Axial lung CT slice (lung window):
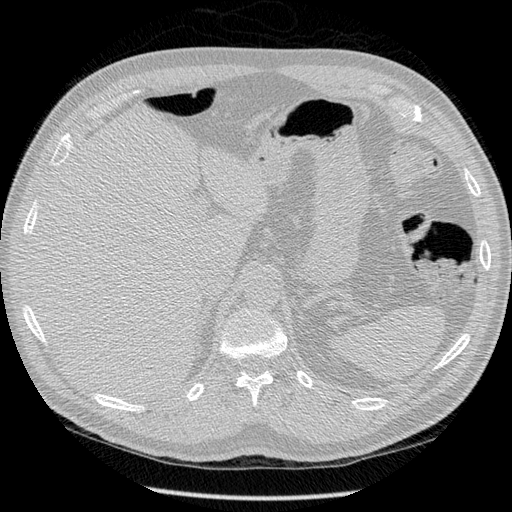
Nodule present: no